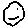
Label: smiley face